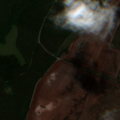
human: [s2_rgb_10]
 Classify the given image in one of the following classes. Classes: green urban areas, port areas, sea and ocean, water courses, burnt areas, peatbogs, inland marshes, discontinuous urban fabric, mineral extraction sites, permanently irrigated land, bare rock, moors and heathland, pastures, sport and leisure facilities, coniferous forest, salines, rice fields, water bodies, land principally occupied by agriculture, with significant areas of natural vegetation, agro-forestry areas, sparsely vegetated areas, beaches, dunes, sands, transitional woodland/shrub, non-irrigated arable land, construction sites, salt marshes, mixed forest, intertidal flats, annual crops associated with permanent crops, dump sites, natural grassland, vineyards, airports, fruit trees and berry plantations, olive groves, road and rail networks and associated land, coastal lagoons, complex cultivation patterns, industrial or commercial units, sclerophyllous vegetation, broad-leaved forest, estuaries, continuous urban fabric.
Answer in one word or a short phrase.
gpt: coniferous forest, transitional woodland/shrub